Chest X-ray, AP view. Patient: 67 years old, sex M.
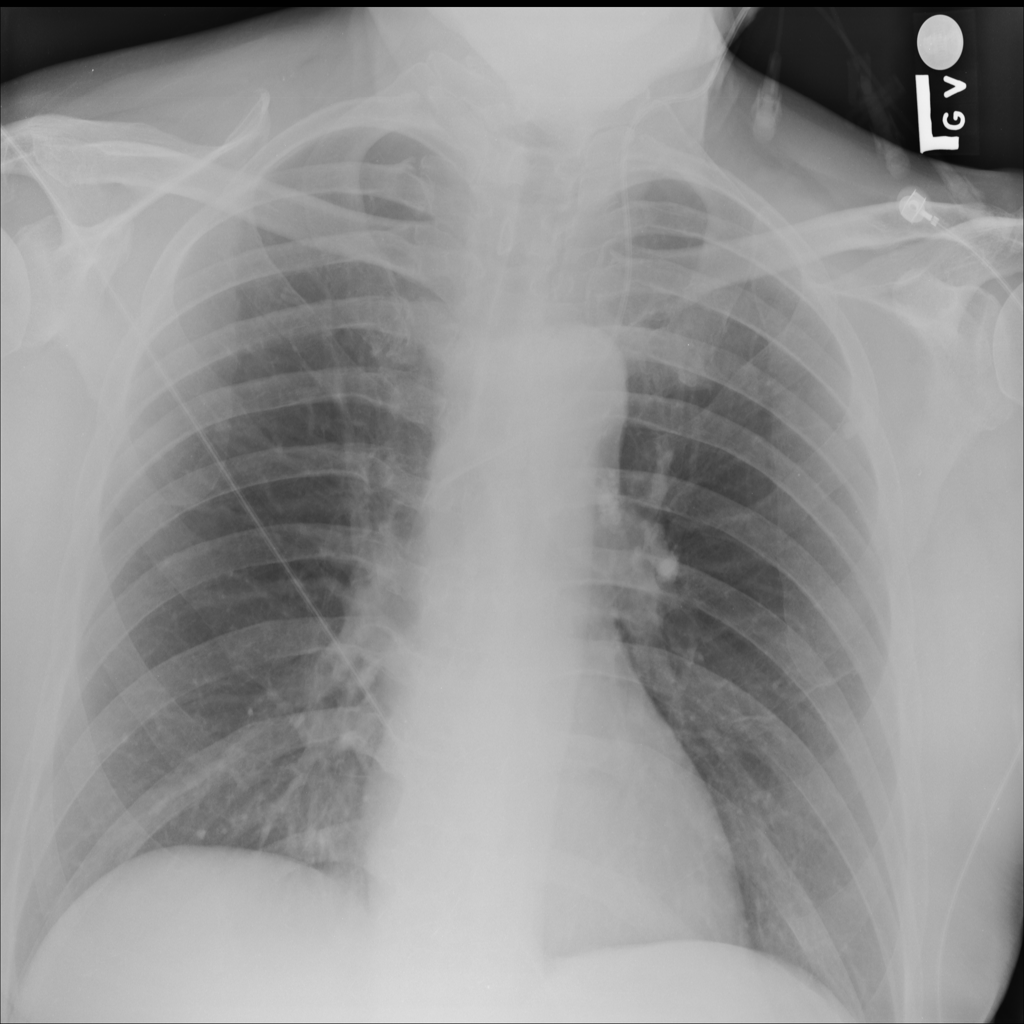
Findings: No Finding